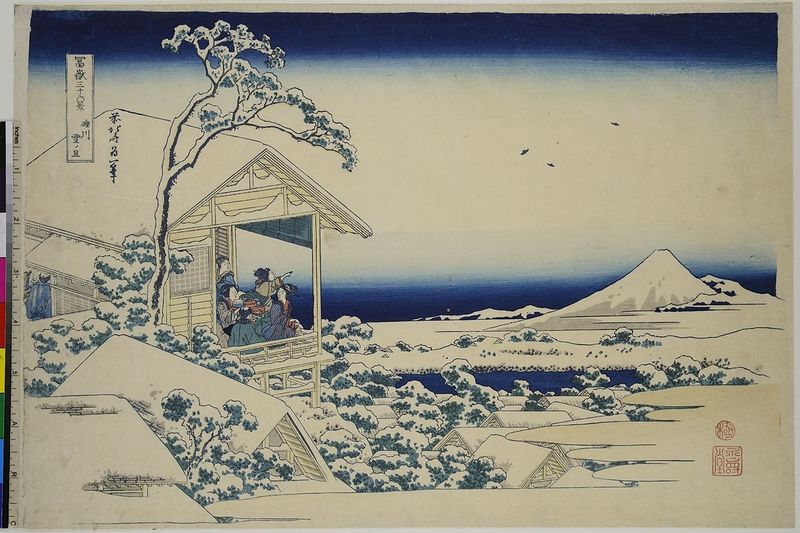
Titel: Schneemorgen bei Koishikawa, Blatt 24 aus der Serie: 36 Ansichten des Fuji
Künstler: Katsushika Hokusai
Standort: Hamburg
Institution: Museum für Kunst und Gewerbe Hamburg
Schlagwörter: baum, berg, blau, himmel, meer, vogel, landschaft, see, dach, schnee, gesten, hütte, personen, holzschnitt, berge, gebirge, dächer, japanisch, schriftzeichen, loggia, veranda, vulkan, druckgraphik, druckgrafik, zeit, farbholzschnitt, anlagen, landschaftsdarstellung, edo, fuji, fujiyama, reproduktionen, volcano, druckerzeugnisse, vögel, armhaltungen, volcan, auf etwas zeigen